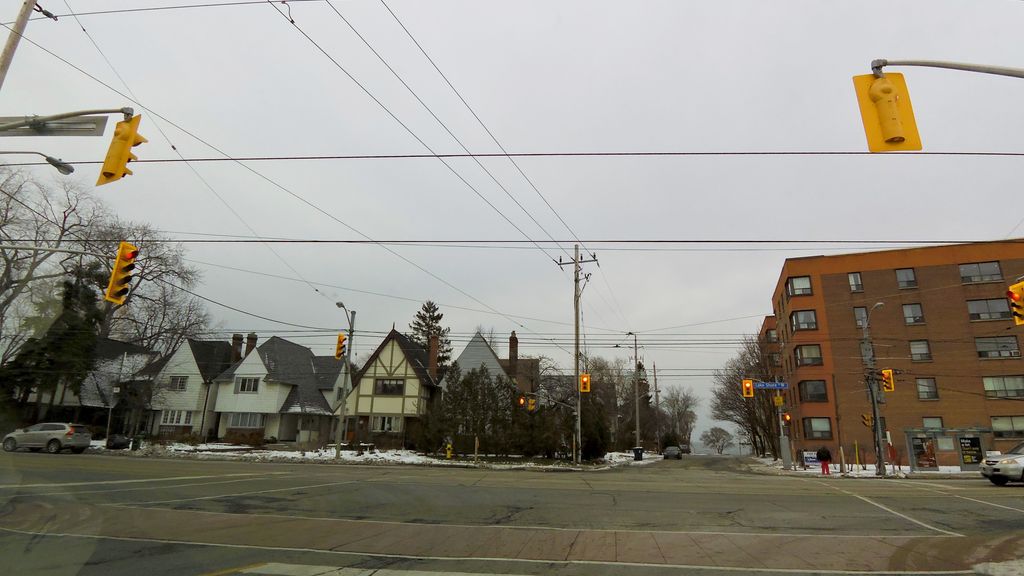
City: toronto